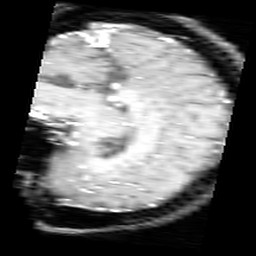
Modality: inplaneT1
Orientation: sagittal
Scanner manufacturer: ge
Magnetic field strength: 3 T
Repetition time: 0.2 s
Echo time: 0.0036 s